Field crop: maize
Growth stage: 1
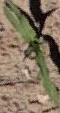
Species: maize